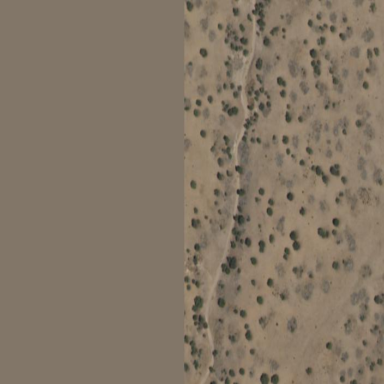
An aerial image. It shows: Patch of scrub vegetation.